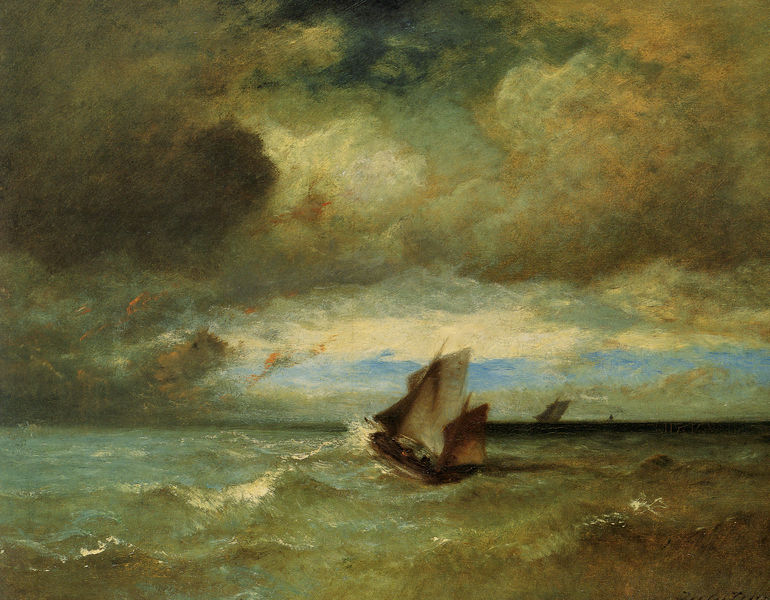
Titel: Marine, Bewegte See
Künstler: Jules Dupré
Standort: Hamburg
Institution: Kunsthalle
Schlagwörter: blau, dunkel, gemälde, gewitter, himmel, kampf, meer, schatten, wasser, weiß, wolken, gelb, grün, landschaft, ocker, see, bewegung, braun, grau, hell, licht, orange, schwarz, türkis, wolke, beige, malerei, bild, öl, horizont, nass, natur, wind, gewässer, sonne, gold, boot, boote, genre, bewegt, bewölkt, gischt, schiff, schiffe, segel, segelboot, segelschiffe, welle, wellen, bilder, düster, fischer, mast, segelschiff, masten, schaum, flut, katastrophe, seenot, seestück, sturm, turner, untergang, unwetter, woge, wogen, dunkelblau, streifen, segelboote, impression, ozean, segeln, flucht, strahlen, wolkig, bedrohlich, seefahrt, schein, spritzen, schaumkronen, zentrum, lücke, schieflage, william, wasswe, william turner, sky, jolle, hochgehen, boat